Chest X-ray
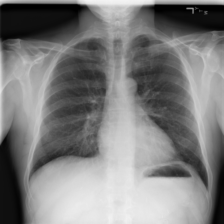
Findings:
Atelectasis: negative
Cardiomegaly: negative
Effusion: negative
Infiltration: negative
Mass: negative
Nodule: negative
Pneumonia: negative
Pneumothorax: negative
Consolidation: negative
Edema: negative
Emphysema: negative
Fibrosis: negative
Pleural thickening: negative
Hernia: negative